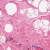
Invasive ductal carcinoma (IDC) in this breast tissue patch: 0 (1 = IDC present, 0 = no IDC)